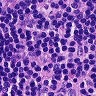
Metastatic tissue present: no